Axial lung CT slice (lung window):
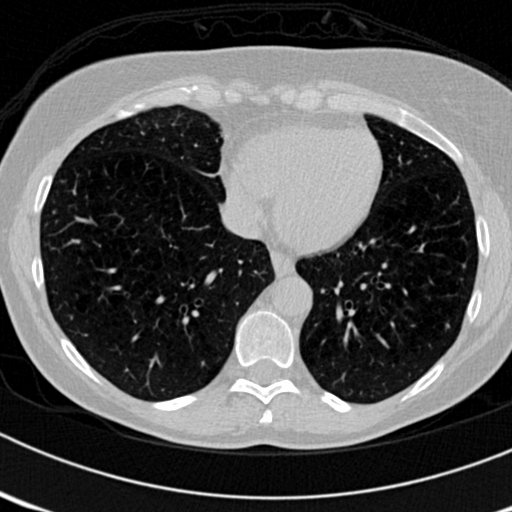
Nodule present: no